Interaction volume radius: 5 \u00c5
Interaction volume height: 25 \u00c5
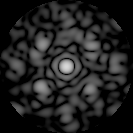
Disorder parameter: 0.6031